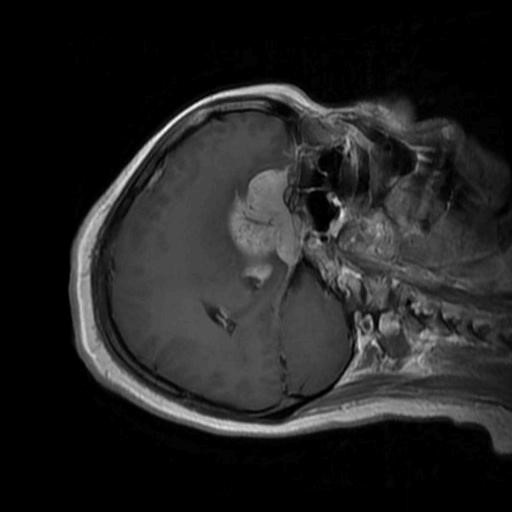
Label: brain_menin